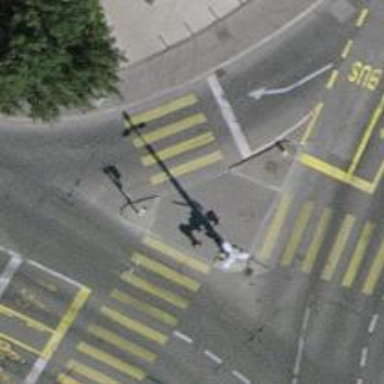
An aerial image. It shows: Crossing with traffic signals.